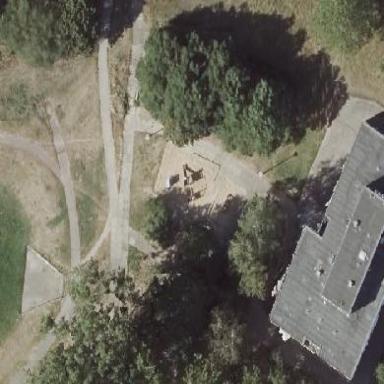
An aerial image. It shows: Playground area for leisure activities on the land.